Question: The source code was made on Mac OS X and when I open it on Windows or Linux, I see 2 folders.

Now, shall I upload both from Windows/Linux or I can omit '_MACOSX' folder?
These 2 folders are not visible on Mac OS X and I would not like to litter SVN nor to make problems to MAC OS X users.
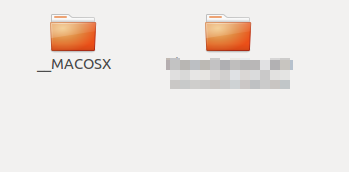
Answer: Surely you've compressed folder on the Mac, and when you unzipped in windows appear to you.
It is created by Apple so spotlight can search the directory zip easy and faster.
To avoid this, there is an excellent application called <URL>, which lets you create compressed files without added undesirable. Just drag the files to the window we want zipear and remember to select 'PC Compatible' in the window that appears.